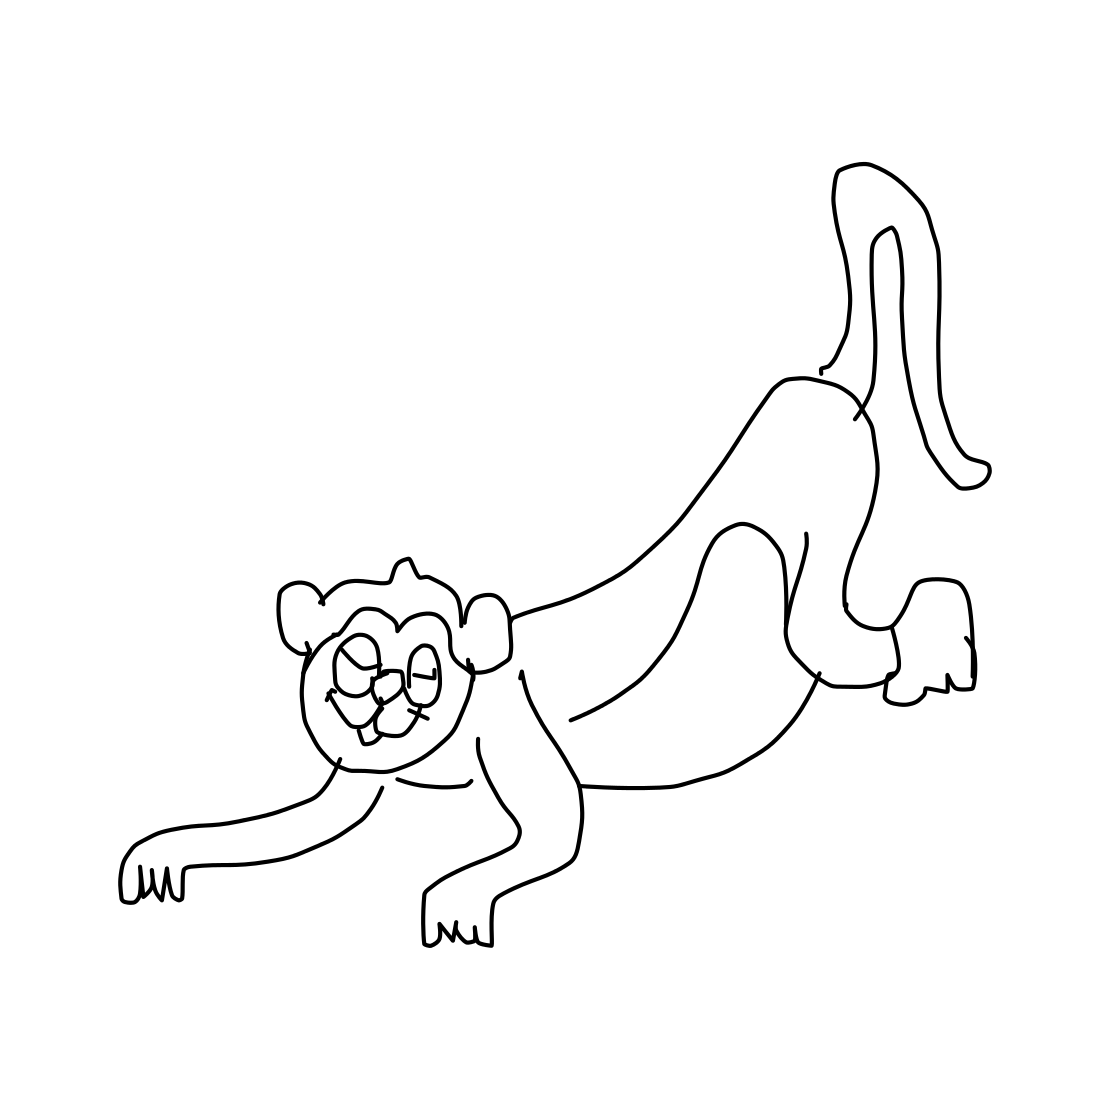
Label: monkey